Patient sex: M
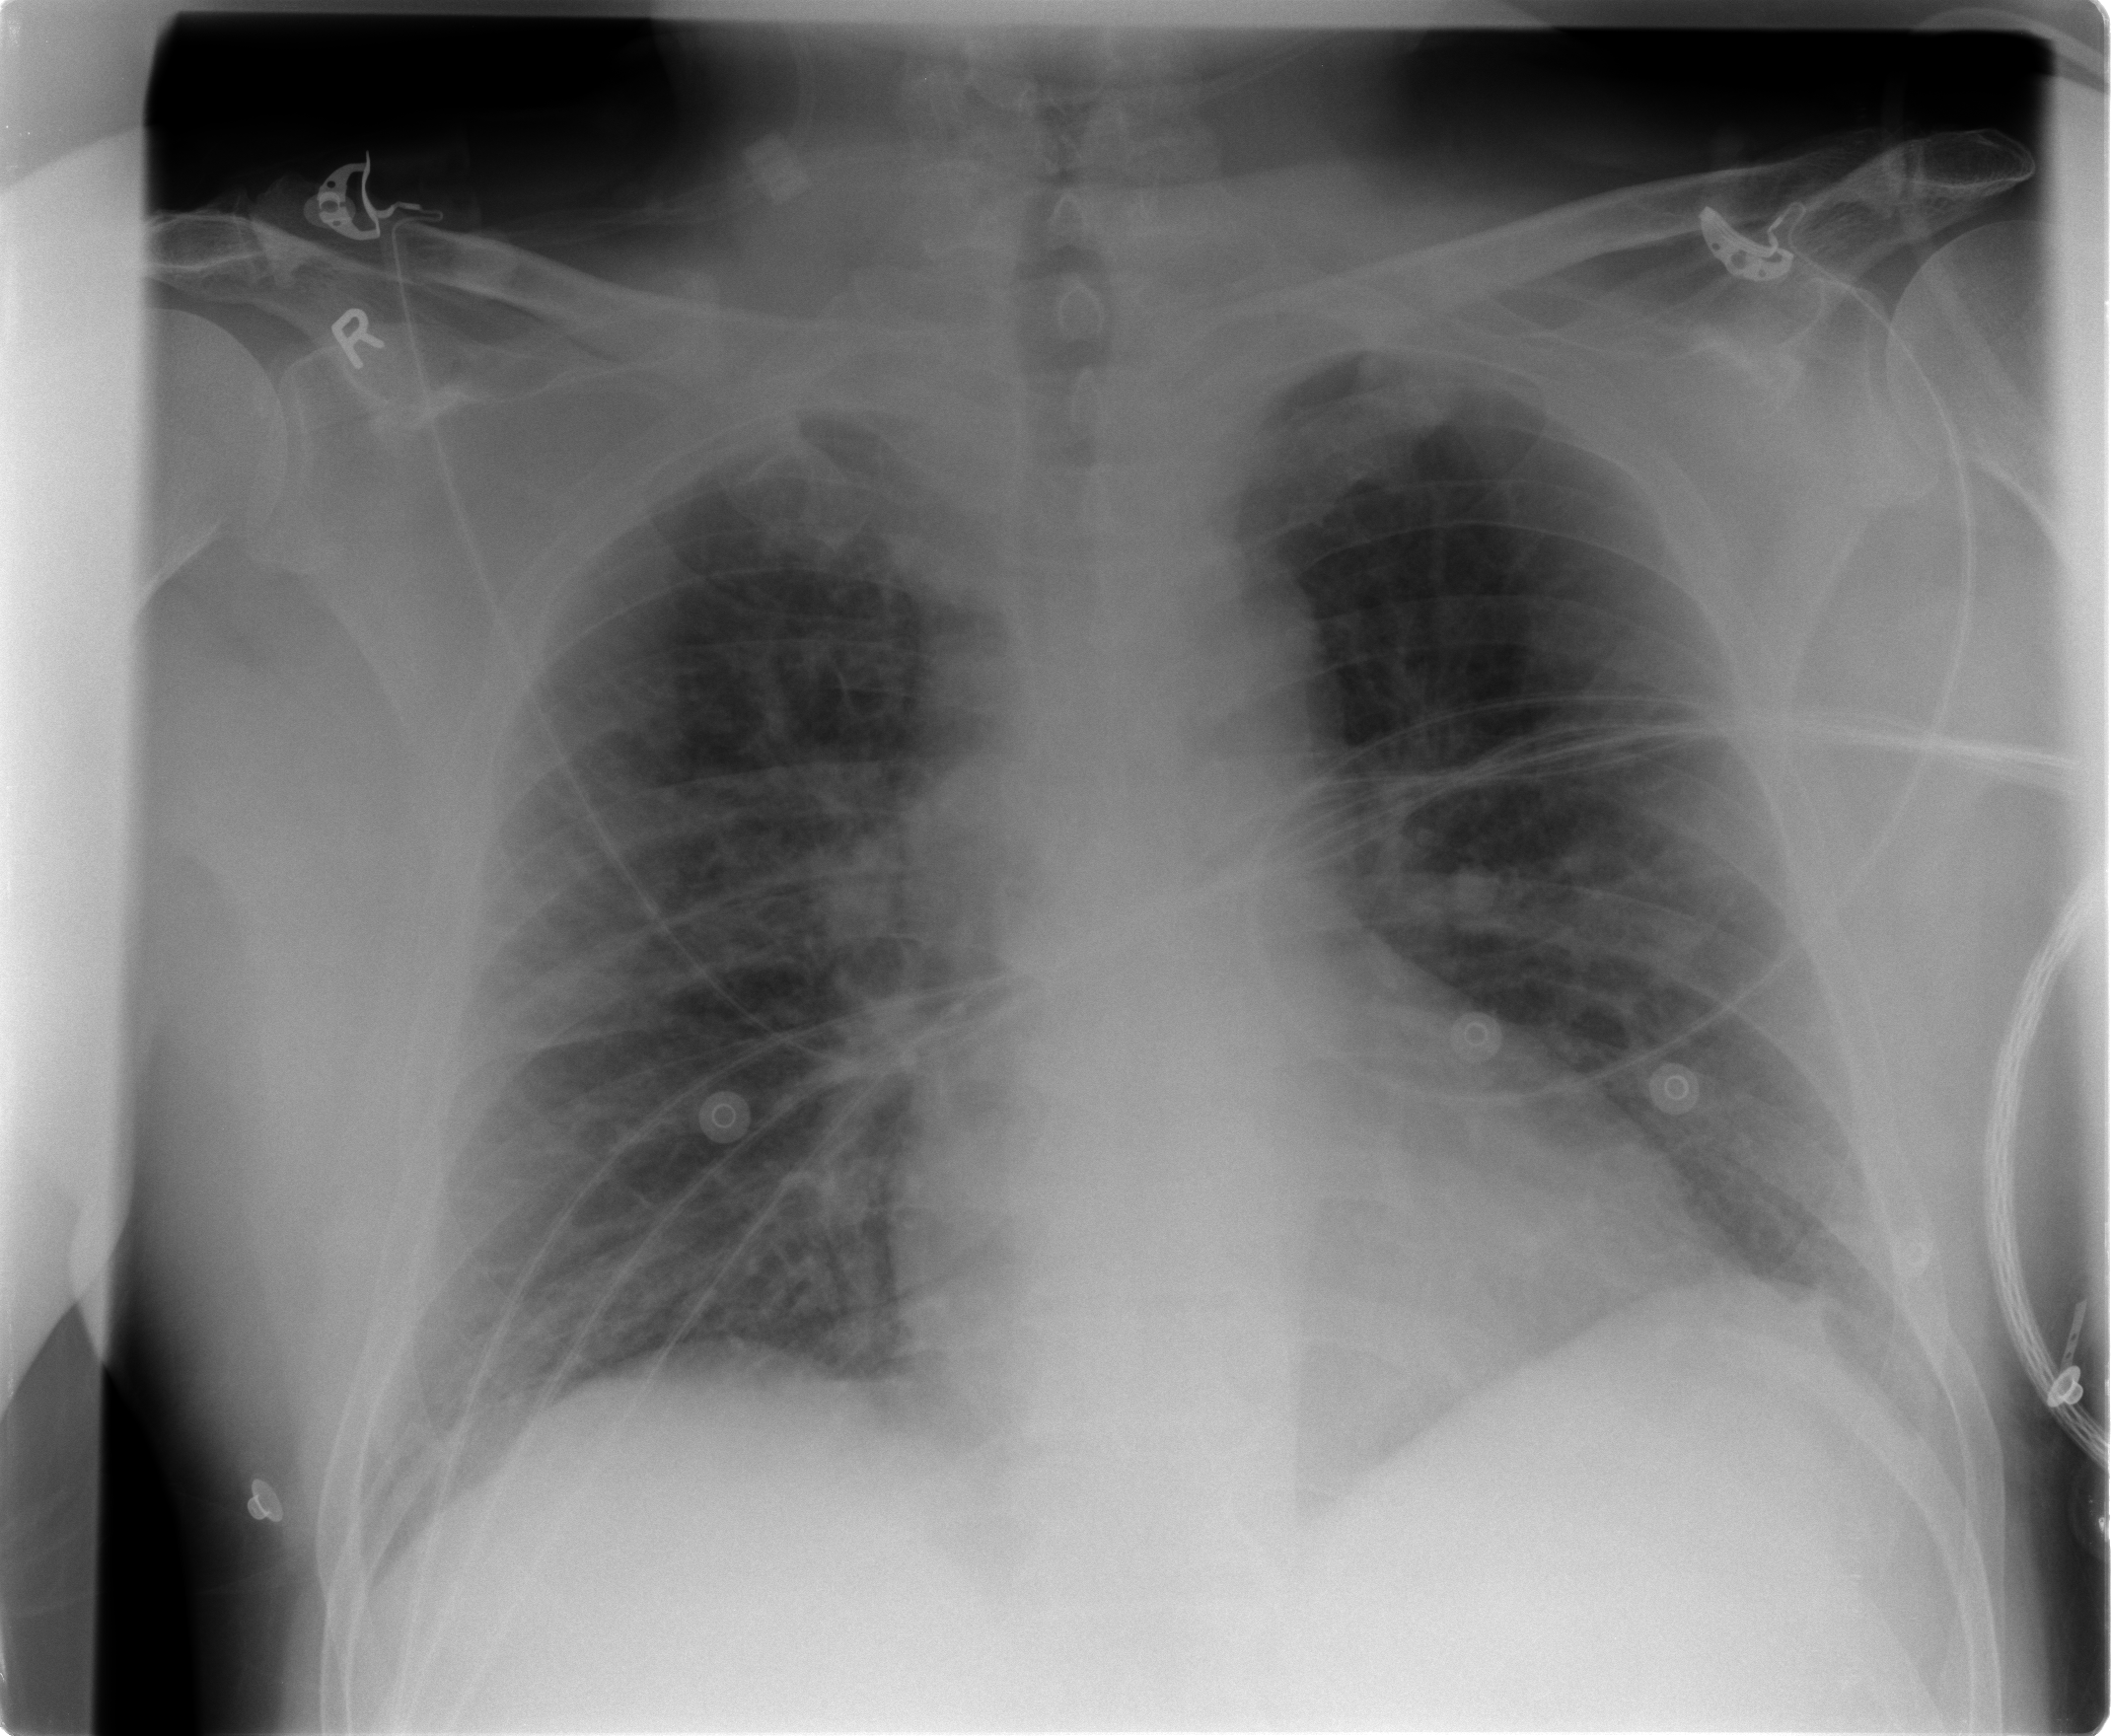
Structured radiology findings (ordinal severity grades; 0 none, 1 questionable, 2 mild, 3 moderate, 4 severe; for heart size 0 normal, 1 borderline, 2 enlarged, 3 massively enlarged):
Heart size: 0
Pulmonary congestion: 2
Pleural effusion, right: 0
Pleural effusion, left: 0
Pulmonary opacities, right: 0
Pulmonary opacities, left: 0
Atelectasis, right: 0
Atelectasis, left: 0